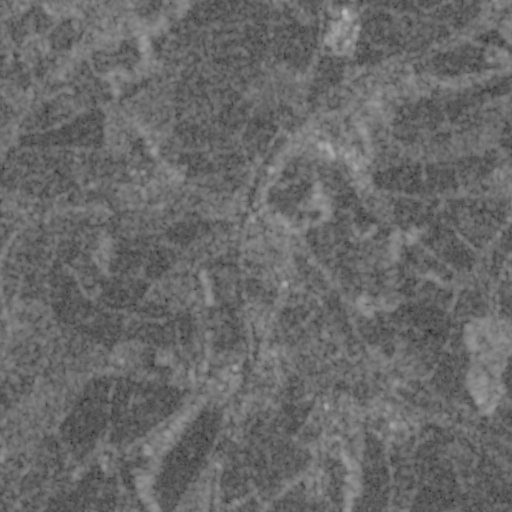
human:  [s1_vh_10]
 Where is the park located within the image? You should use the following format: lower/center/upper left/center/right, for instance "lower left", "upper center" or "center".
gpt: The park is located in the lower center of the image.
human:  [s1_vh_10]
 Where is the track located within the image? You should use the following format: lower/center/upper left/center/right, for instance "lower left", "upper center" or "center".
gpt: There is no track in the image.

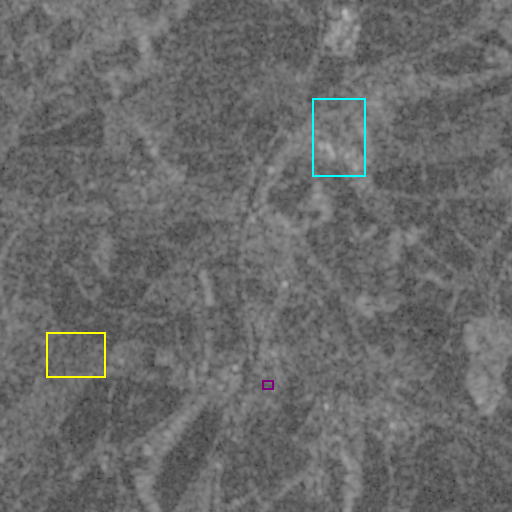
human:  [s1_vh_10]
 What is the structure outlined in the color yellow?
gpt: The structure outlined in yellow is a crop field.
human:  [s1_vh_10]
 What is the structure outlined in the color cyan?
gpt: The structure outlined in cyan is a landfill.
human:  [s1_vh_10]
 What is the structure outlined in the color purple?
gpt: The structure outlined in purple is a parking lot.
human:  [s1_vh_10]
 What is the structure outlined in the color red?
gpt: There is no red outline.